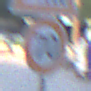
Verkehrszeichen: Geschwindigkeit70
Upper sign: FussgaengerueberwegRechts
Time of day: SunriseSunset
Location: Outdoor (Urban)
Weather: PartlyCloudy
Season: NotSpecified
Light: Natural